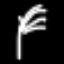
Label: palm tree